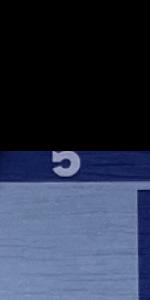
Label: Empty